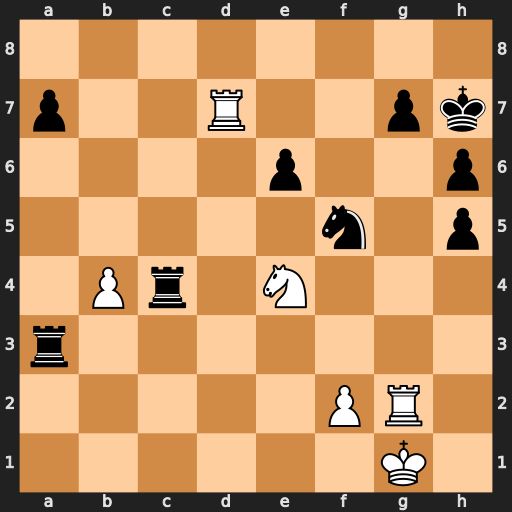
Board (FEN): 8/p2R2pk/4p2p/5n1p/1Pr1N3/r7/5PR1/6K1
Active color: w
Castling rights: -
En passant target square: -
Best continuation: Nf6+ Kh8 Rd8#